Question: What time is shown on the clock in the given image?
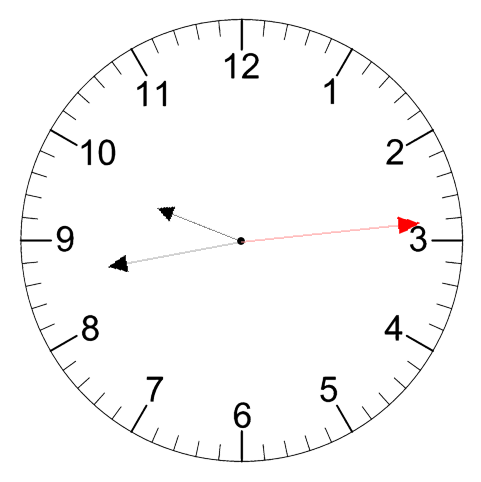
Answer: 09:43:14